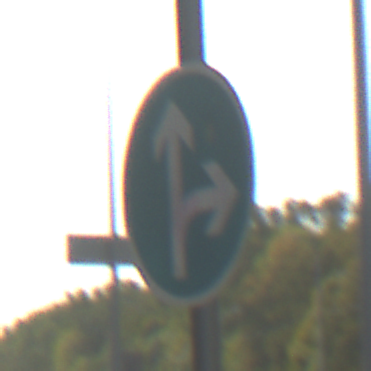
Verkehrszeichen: VorgeschriebeneFahrtrichtungGeradeausOderRechts
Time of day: MorningAfternoon
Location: Outdoor (Suburban)
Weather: Clear
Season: NotSpecified
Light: Natural